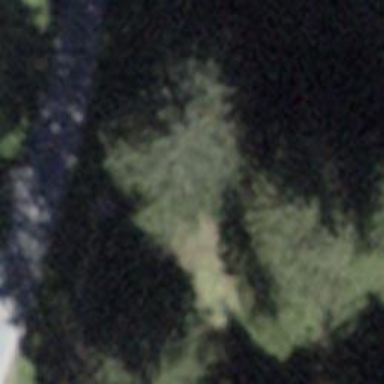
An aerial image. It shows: Forest area.